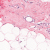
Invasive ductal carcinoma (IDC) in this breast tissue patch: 0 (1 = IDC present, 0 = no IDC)